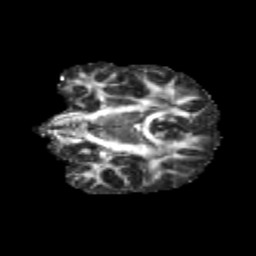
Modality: FA
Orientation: coronal
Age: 11
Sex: male
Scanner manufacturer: siemens
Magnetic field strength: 3 T
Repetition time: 3.8 s
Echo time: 0.07 s